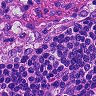
Metastatic tissue present: no